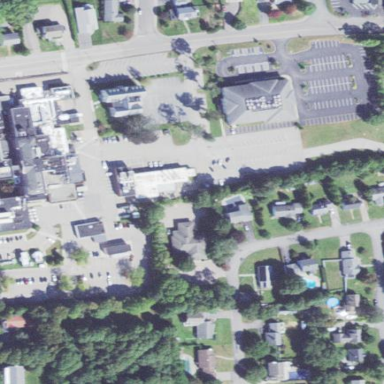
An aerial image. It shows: Hospital providing healthcare services.